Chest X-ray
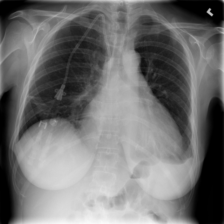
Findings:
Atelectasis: negative
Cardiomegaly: negative
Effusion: negative
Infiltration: negative
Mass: negative
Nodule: negative
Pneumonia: negative
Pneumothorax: negative
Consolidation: negative
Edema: negative
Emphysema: negative
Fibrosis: negative
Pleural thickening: positive
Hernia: negative